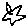
Label: star